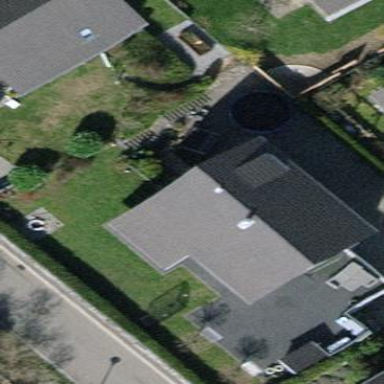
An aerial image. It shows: Detached building with gabled roof.